Problem: similar_ships (2023, round3)

The Flying Dutchman is making a killing giving out haunted house tours of his ghost ship. The ship has \(N\) cabins, numbered from \(1\) to \(N\), connected by corridors in the shape of an unrooted tree \(t_1\). For each \(i=2..N\), there is a corridor that connects cabin \(i\) to cabin \(P_{i}\).

Mr. Krabs noticed this business opportunity, and wants to make his own ship, also with \(N\) cabins, connected as a yet-to-be-determined tree \(t_2\). To avoid any lawsuits from the Dutchman, he would like to make his ship as different as possible.

In particular, let \(S(t)\) be the multiset of all subtrees of tree \(t\), where a subtree is any non-empty subset of cabins that are connected. For two multisets of trees \(S_1\) and \(S_2\), let \(\text{similarity}(S_1, S_2)\) be the number of trees in \(S_2\) that are [isomorphic](https://en.wikipedia.org/wiki/Graph_isomorphism) to at least one tree in \(S_1\). Note that \(\text{similarity}(S_1, S_2)\) and \(\text{similarity}(S_2, S_1)\) are not necessarily equal.

Help Mr. Krabs find the minimum possible value of \(\text{similarity}(S(t_1), S(t_2))\) over all trees \(t_2\) of size \(N\). As this value may be large, output it modulo \(1{,}000{,}000{,}007\).

# Constraints

\(1 \leq T \leq 35\)
\(2 \leq N \leq 1{,}000{,}000\)
\(1 \leq P_i \leq N\)

The sum of \(N\) across all test cases is at most \(10{,}000{,}000\).

# Input Format

Input begins with an integer \(T\), the number of test cases. Each case has two lines. The first contains the integer \(N\), and the second contains the \(N-1\) integers \(P_2\) through \(P_N\).

# Output Format

For the \(i\)th test case, print "`Case #i:` " followed by the minimum possible similarity if \(t_2\) is chosen optimally, modulo \(1{,}000{,}000{,}007\).

# Sample Explanation

The first sample case is depicted below. One possible tree that minimizes the similarity score is the same tree given in the input (i.e. choose \(t_2 = t_1\)). Then, \(S(t_2)\) consists of the \(6\) subtrees: \(\{1\}\), \(\{2\}\), \(\{3\}\), \(\{1, 2\}\), \(\{2, 3\}\), and \(\{1, 2, 3\}\). Each subtree is isomorphic to a subtree of \(t_1\), so the similarity score is \(6\).

{{PHOTO_ID:720027639598818|WIDTH:280}}

In the second case, one possible \(t_2\) that minimizes the similarity score is depicted below. This tree has \(24\) different subtrees, of which \(21\) are isomorphic to a subtree of the given \(t_1\). For example, the subtree \(\{2, 3, 4, 6\}\) of this \(t_2\) is isomorphic to subtree \(\{2, 3, 4, 5\}\) of the given \(t_1\), but the subtree \(\{1, 2, 3, 6\}\) of this \(t_2\) is not isomorphic to any subtree of \(t_1\).

{{PHOTO_ID:854841726123175|WIDTH:350}}

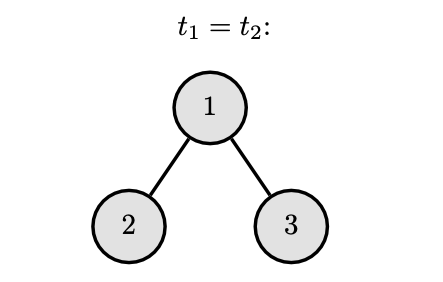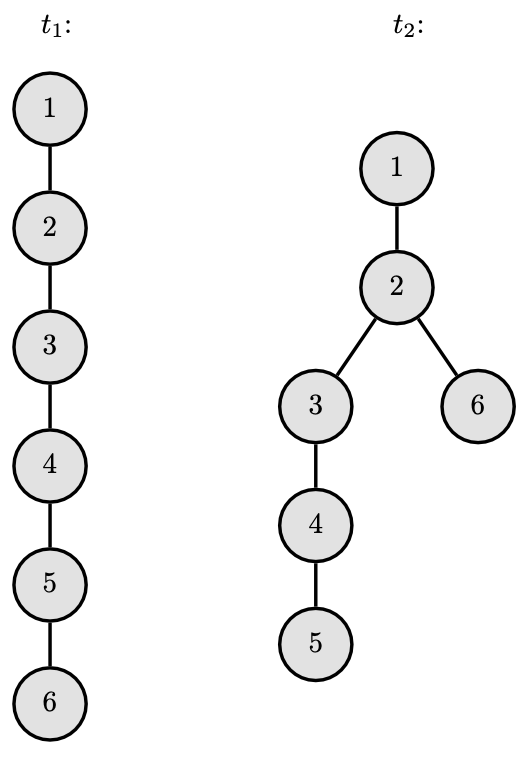

Sample input:
2
3
1 2
6
1 2 3 4 5

Sample output:
Case #1: 6
Case #2: 21

Solution:
Choosing a tree \(t_2\) that's a line (that is, \(N\) nodes connected as a chain\) always minimizes \(\text{similarity}(S(t_1), S(t_2))\).

Proof: Let \(t_\text{line}\) be a line of size-\(N\), and \(t_x\) be any tree of size \(N\). We'll show for any \(t_1\) and any \(t_x\), \(\text{similarity}(S(t_1), S(t_\text{line})) \le \text{similarity}(S(t_1), S(t_x))\)\). Let’s also not consider subtrees of size \(1\) (because all trees of size \(n\) have \(n\) subtrees of size \(1\)). There are two cases:

*Case 1*: Consider \(t_x\) such that \(\text{diameter}(t_x) \le \text{diameter}(t_1)\). We can choose any two nodes from \(t_x\) and get the path between them. This will be a subtree of \(t_1\). However, \(\text{similarity}(S(t_1), S(t_\text{line}))\) is at most \(\binom{n}{2}\), because \(S(t_\text{line})\) itself has only \(\binom{n}{2}\) elements.

*Case 2*: Consider \(t_x\) such that \(\text{diameter}(t_x) > \text{diameter}(t_1)\). For any pair of nodes \((u, v) \in t_x\), either the path from \(u\) to \(v\) is a subtree of \(t_1\), or there is a corresponding pair in \(t_\text{line}\) that is not a subtree of \(t_1\).

Therefore, \(\text{similarity}(S(t_1), S(t_\text{line})) \le \text{similarity}(S(t_1), S(t_x))\). To compute the former, simply calculate the diameter of \(t_1\) using two DFS's and use combinatorics. In particular, each length \(i\) line (of \(i + 1\) nodes) appears in \(S(t_\text{line})\) exactly \(N - i\) times, and all of these sub-lines are isomorphic to a subtree of \(t_1\). The answer will be:
\[ \sum_{i=0}^{\text{diameter}(t_\text{line})} N - i \]

#include <algorithm>
#include <iostream>
#include <vector>
using namespace std;

const long long MOD = 1000000007;

int N;
vector<vector<int>> adj;

void dfs(int u, vector<bool>& visit, int& farthest, int& maxd, int d) {
  visit[u] = true;
  if (d > maxd) {
    farthest = u;
    maxd = d;
  }
  for (int v : adj[u]) {
    if (!visit[v]) {
      dfs(v, visit, farthest, maxd, d + 1);
    }
  }
}

int solve() {
  cin >> N;
  adj.assign(N, {});
  for (int i = 1, p; i < N; i++) {
    cin >> p;
    p--;
    adj[i].push_back(p);
    adj[p].push_back(i);
  }
  vector<bool> visit(N, false);
  int farthest = 0, diameter = 0;
  dfs(0, visit, farthest, diameter, 0);
  visit.assign(N, false);
  dfs(farthest, visit, farthest, diameter, 0);
  int ans = 0;
  for (int i = 0; i <= diameter; i++) {
    ans = (ans + (N - i)) % MOD;
  }
  return ans;
}

int main() {
  ios_base::sync_with_stdio(0);
  cin.tie(0);
  int T;
  cin >> T;
  for (int t = 1; t <= T; t++) {
    cout << "Case #" << t << ": " << solve() << endl;
  }
  return 0;
}